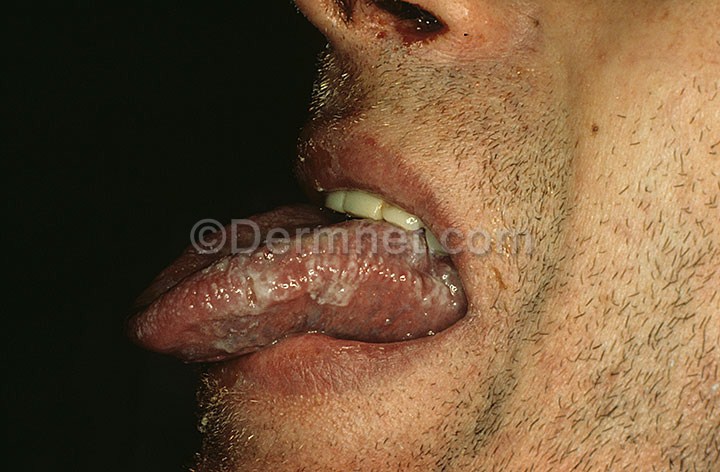
Disease: Herpes HPV and other STDs Photos